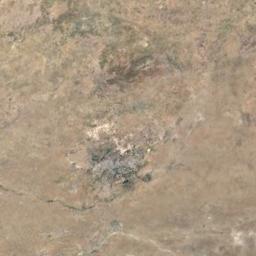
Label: desert